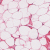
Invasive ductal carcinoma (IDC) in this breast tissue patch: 0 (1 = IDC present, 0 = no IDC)